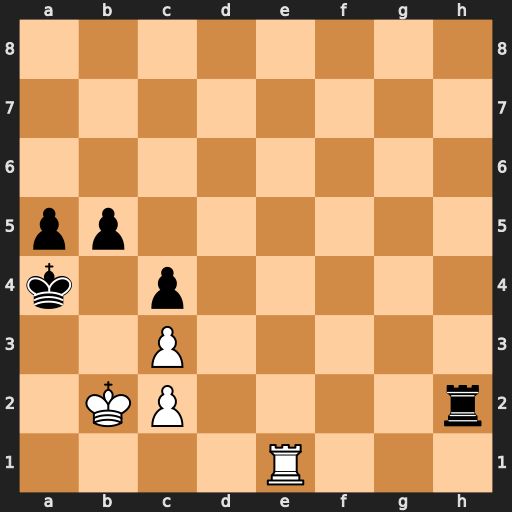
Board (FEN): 8/8/8/pp6/k1p5/2P5/1KP4r/4R3
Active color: w
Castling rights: -
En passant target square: -
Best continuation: Ra1#